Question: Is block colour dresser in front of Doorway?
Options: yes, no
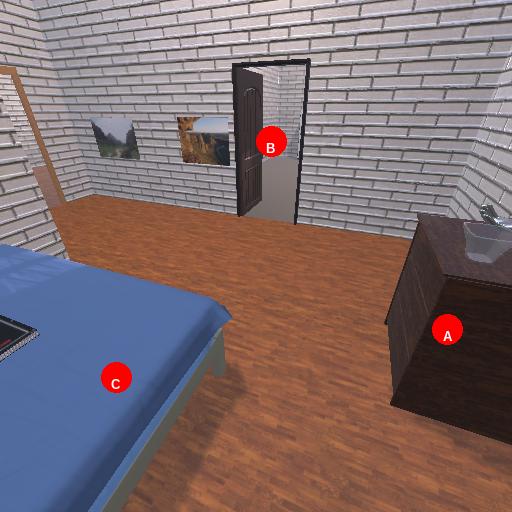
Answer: yes